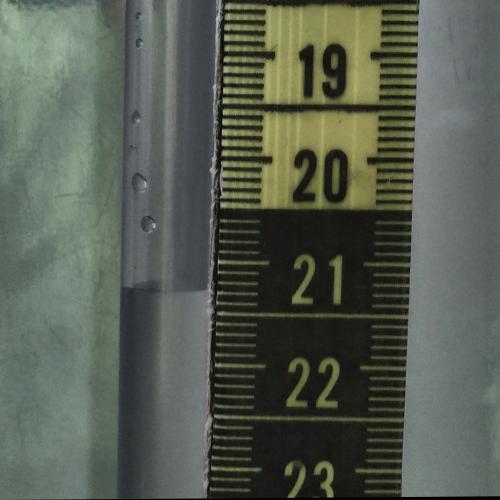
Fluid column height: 21.3 cm